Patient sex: F
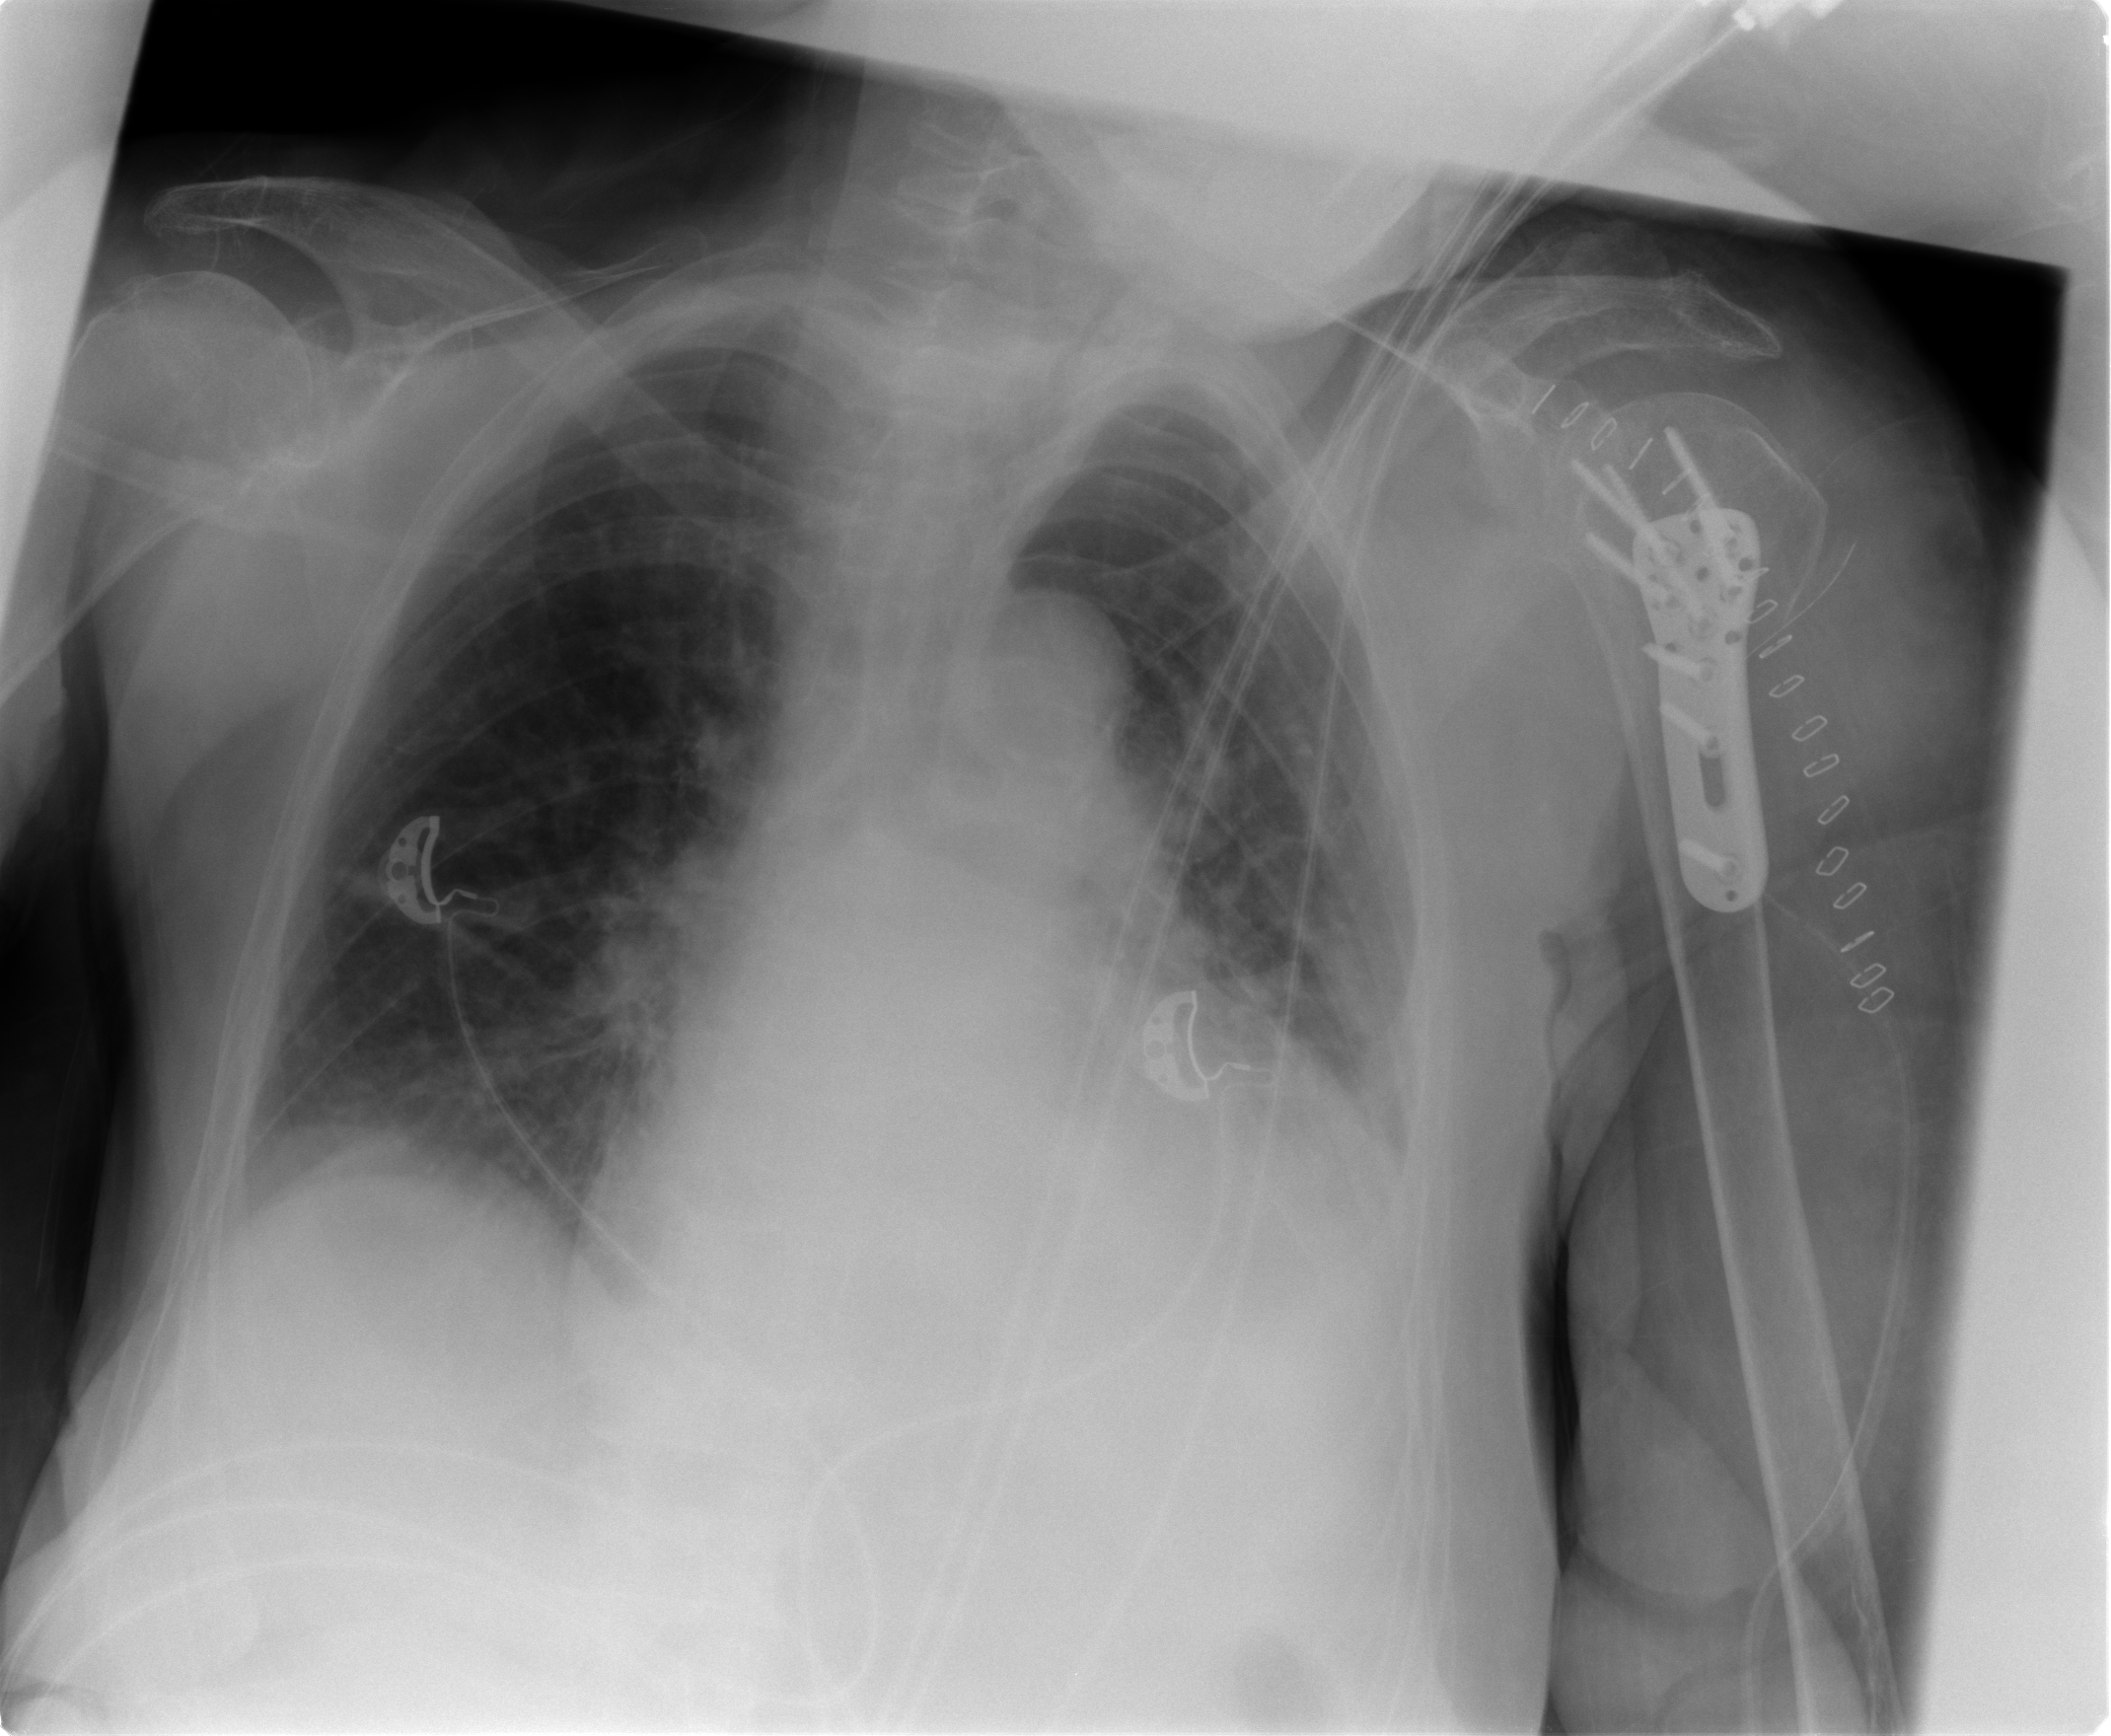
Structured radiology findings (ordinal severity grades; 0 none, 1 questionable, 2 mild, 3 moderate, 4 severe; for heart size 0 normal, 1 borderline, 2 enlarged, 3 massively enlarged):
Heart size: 2
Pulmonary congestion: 2
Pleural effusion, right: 0
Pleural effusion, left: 2
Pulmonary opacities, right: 0
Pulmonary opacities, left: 1
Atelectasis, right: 0
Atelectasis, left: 2